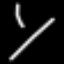
Label: line